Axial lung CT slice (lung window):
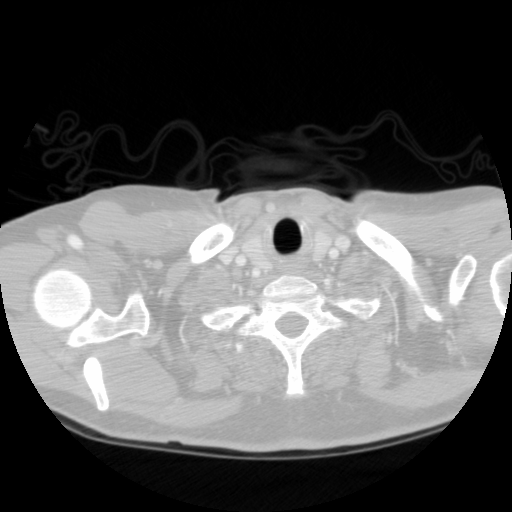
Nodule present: no